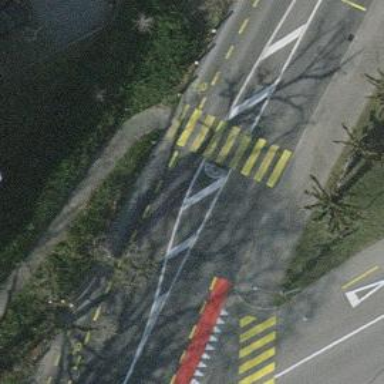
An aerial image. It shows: Zebra crossing with traffic signals and pedestrian island. The crossing is marked with zebra stripes.